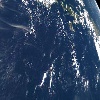
Label: water